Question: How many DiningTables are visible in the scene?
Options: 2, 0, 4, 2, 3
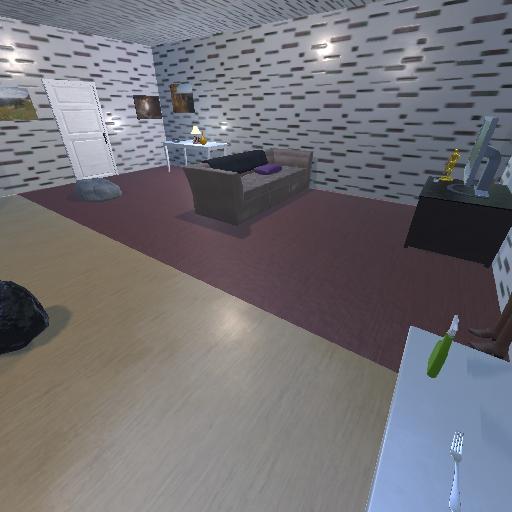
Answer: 2